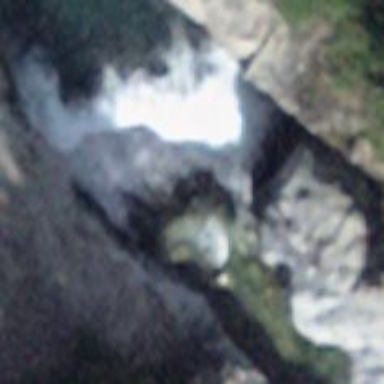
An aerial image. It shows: Beautiful waterfall.